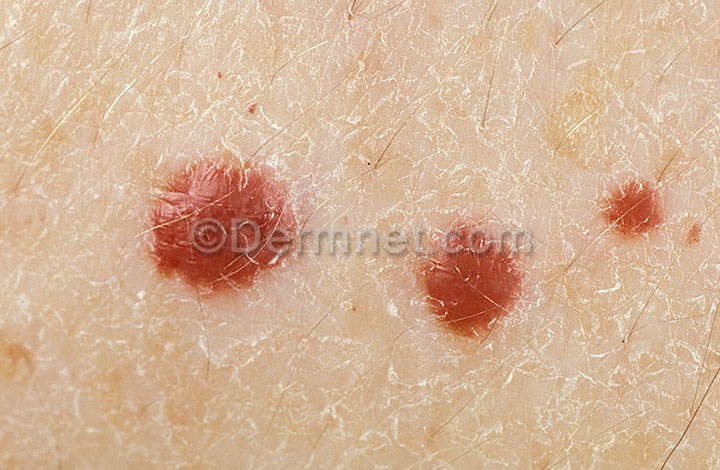
Disease: Vasculitis Photos